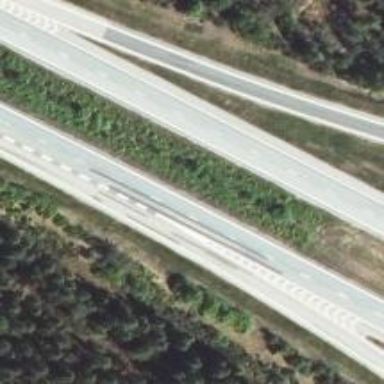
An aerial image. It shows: Motorway junction.